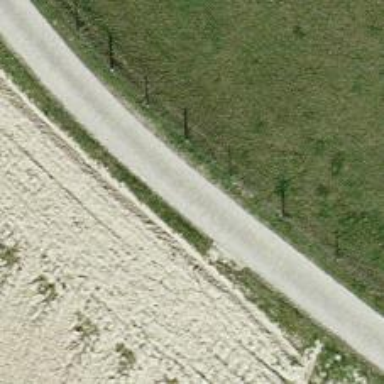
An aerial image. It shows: Service road with concrete surface. The tracktype is grade1.